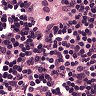
Metastatic tissue present: no